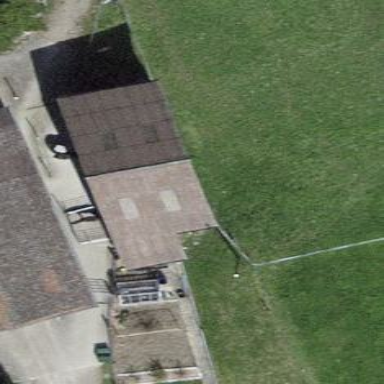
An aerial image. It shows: Shed.